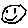
Label: smiley face